Question: RANSAC algorithm has been widely used in the engineering field such as computer vision. However, if I understand well, there are two parameters to set when using this algorithm: one is related to the number of iteration and the other is connected with the threshold for the estimation model. Take the linear line estimation problem as an example:

The blue points in the picture represent inliers while the red points stand for outliers.
The number of iteration shows how many times we should try before we can find the right line model. The more we try the more possible we can obtain the right model. However, the consumption time will increase as well. Moreover, the number of iteration is also related the percentage of outliers in the data set. The less outliers exist the less iteration we can expect.
The threshold for the model depends on the problem at hand. If it is set too strict the data that could fit the model will become useless, hence leading to an inaccurate estimation. Moreover, strict model threshold can also lead to wrong model. If it is set too loose, outliers can come and play a role.
For the time being, my solution to the setting of these two parameters is as follows:
1) Number of iteration: at the beginning the percentage of outliers are roughly estimated, and if the percentage is high, more iterations are needed; otherwise, the number of iteration is set relatively low.
2) Model threshold: a relatively large threshold hold is set at the beginning, and after that the inliers are given a weighting based on their proximity to the model. If outliers happen to become inliers, they will not affect the model estimation dramatically.
I was wondering whether other solutions exist for RANSAC parameter setting. Thanks!
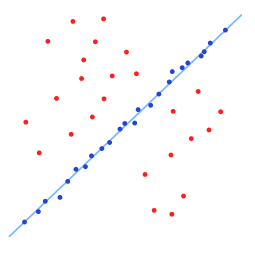
Answer: Read <URL>